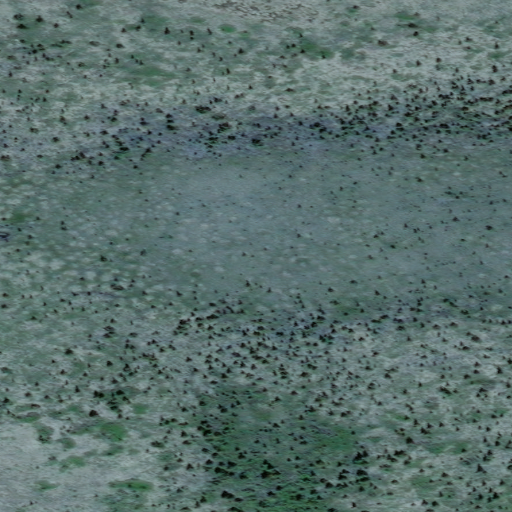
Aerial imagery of mountain in Alaska named Dyckman Mountain containing only unknown